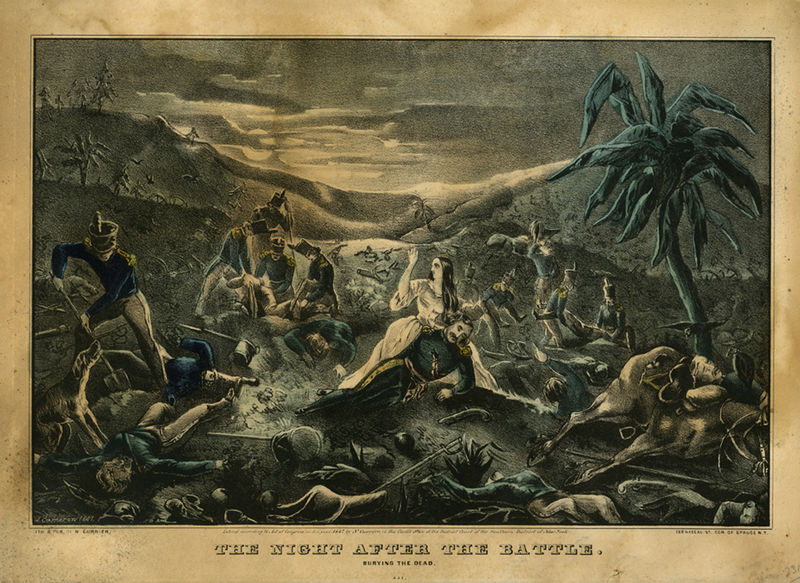
Titel: The Night after the Battle
Künstler: Nathaniel Currier
Standort: Amherst (Massachusetts, USA)
Institution: Mead Art Museum, Amherst College
Schlagwörter: kampf, frau, nacht, hund, pferd, gebirge, krieg, blue, men, military, soldaten, soldier, green, hair, lady, woman, print, palme, plant, überfall, tote, schwester, sad, gewehr, horses, man, sky, tree, horizon, death, night, plants, gefallene, color, dog, battle, jacket, schaufel, dead, injured, schlachtfeld, shoulder, pants, war, horse, bodies, begraben, mustache, killing, weapon, palmtree, blood, dying, killed, burial, printmaking, dismal, bleeding, bury, burying, epaulette, sord, burying the dead, the night after the battle